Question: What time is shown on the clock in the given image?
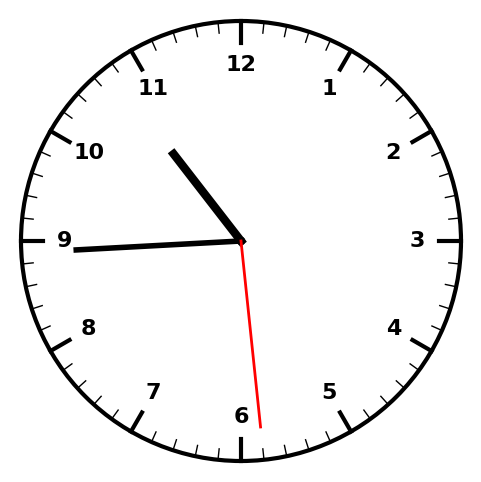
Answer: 10:44:29